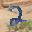
Label: 2